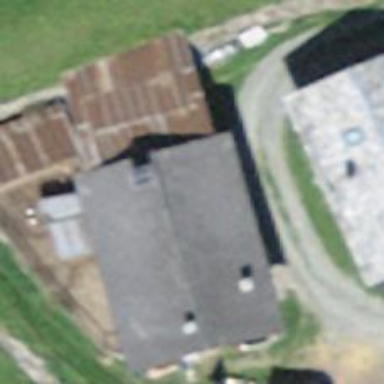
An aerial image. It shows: Farm auxiliary building.